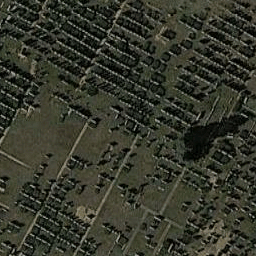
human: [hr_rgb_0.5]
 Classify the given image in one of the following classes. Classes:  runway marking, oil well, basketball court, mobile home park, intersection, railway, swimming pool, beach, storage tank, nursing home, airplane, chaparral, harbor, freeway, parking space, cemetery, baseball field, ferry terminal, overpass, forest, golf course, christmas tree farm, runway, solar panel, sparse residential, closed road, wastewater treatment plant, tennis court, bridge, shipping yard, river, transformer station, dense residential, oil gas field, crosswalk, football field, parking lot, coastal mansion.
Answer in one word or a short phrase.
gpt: cemetery